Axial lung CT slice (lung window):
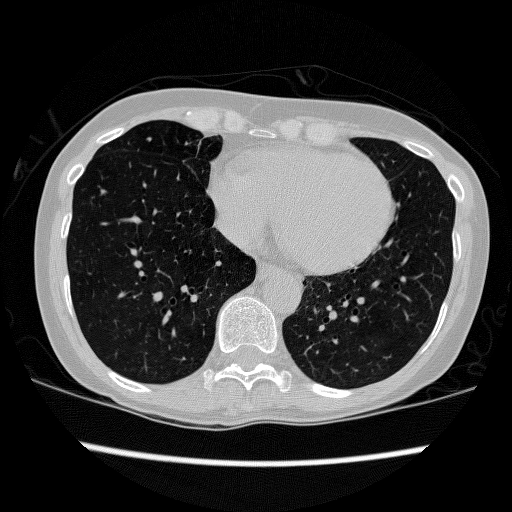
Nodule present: no